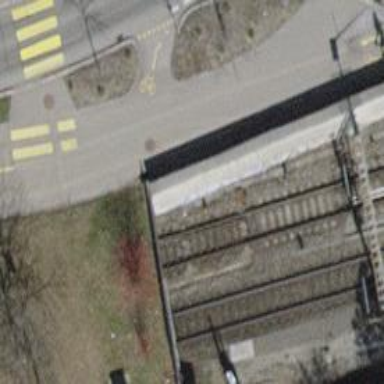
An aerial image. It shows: Railway track with contact lines for electrification.